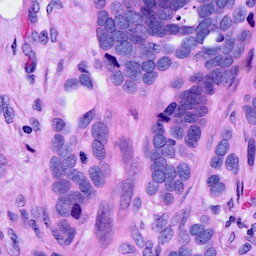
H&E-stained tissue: Ovarian